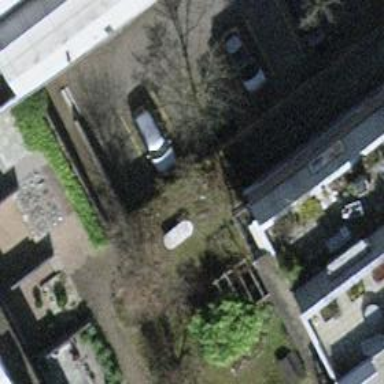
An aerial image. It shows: Parking area.